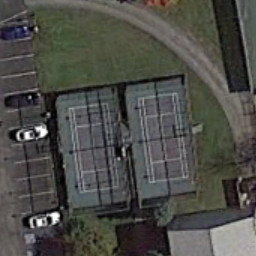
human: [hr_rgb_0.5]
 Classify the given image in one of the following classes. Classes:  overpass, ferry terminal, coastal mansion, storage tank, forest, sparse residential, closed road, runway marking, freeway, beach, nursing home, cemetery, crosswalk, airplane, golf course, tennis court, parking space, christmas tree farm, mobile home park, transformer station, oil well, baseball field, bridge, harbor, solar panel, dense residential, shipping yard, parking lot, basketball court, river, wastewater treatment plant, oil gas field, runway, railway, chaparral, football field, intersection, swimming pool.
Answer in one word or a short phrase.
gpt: tennis court